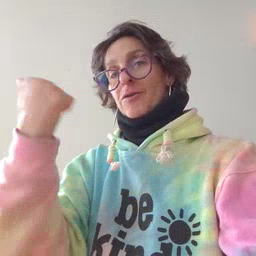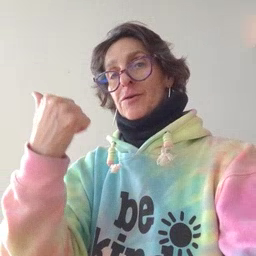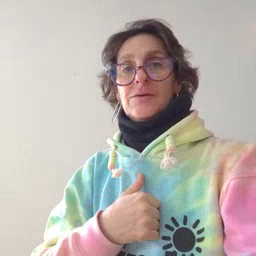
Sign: another